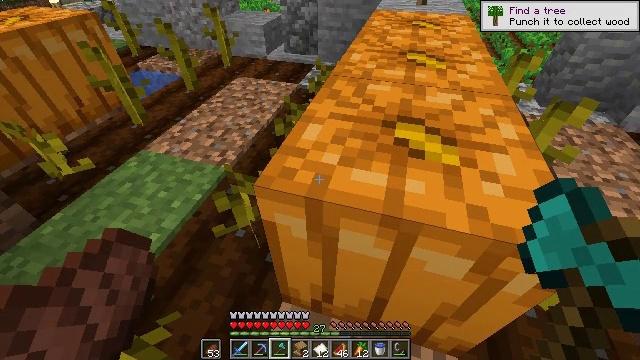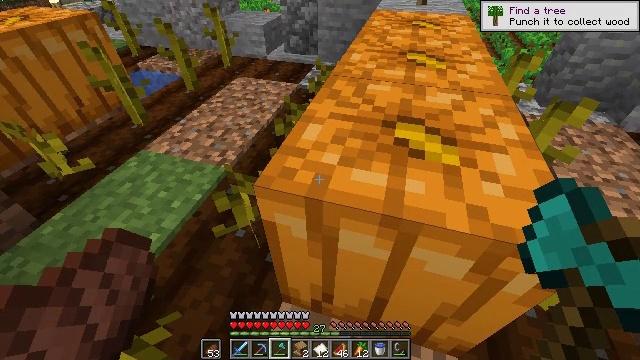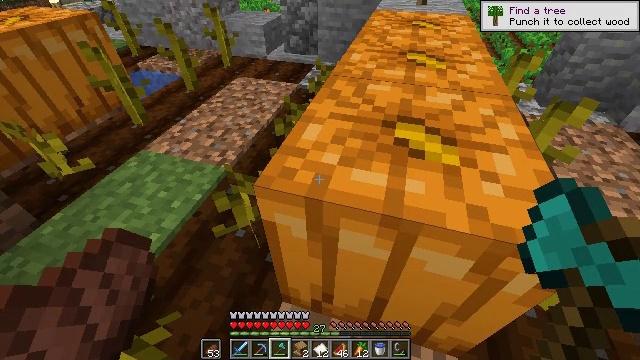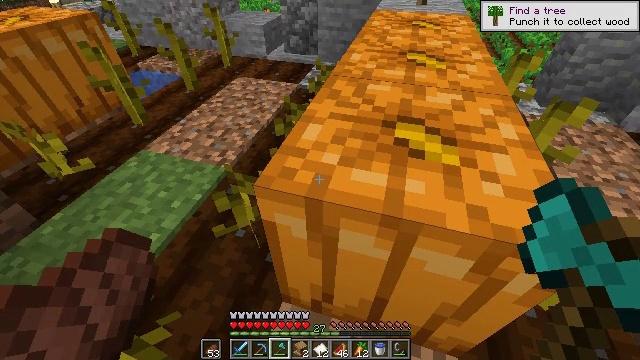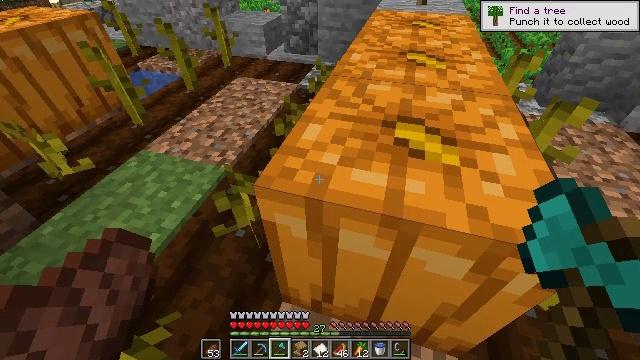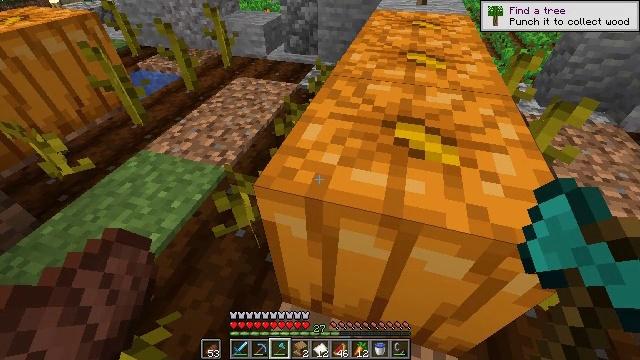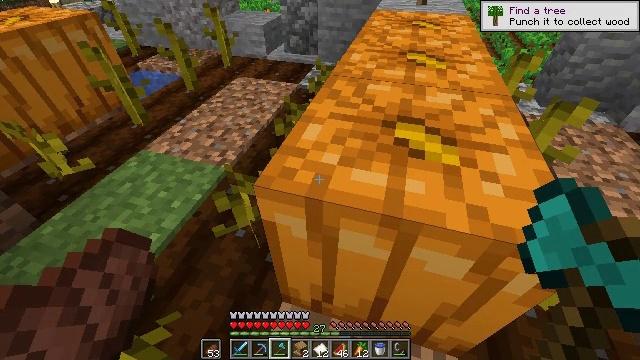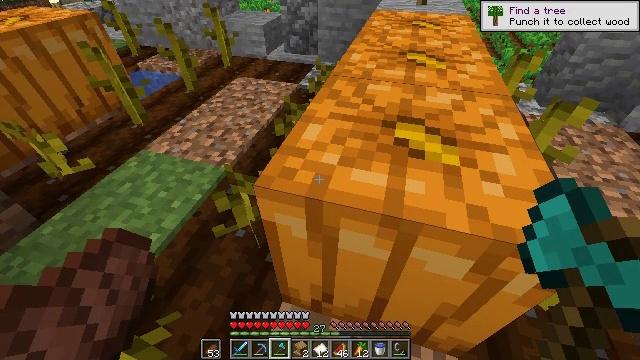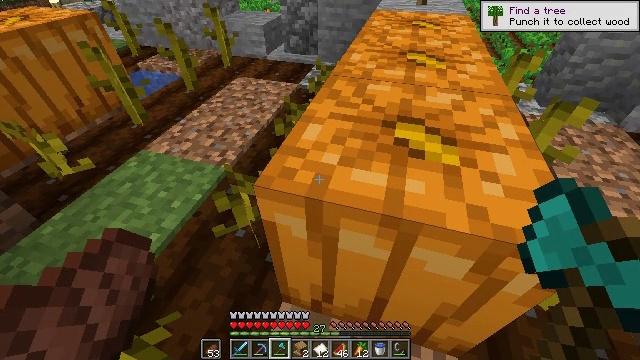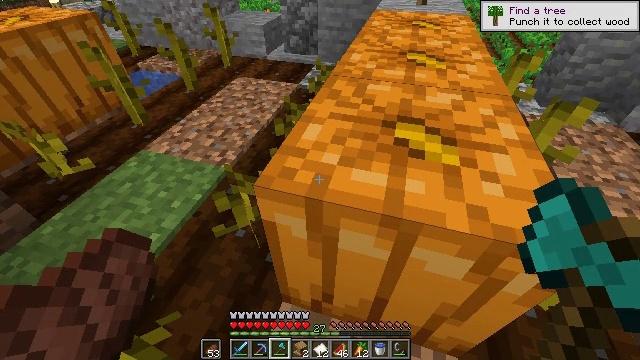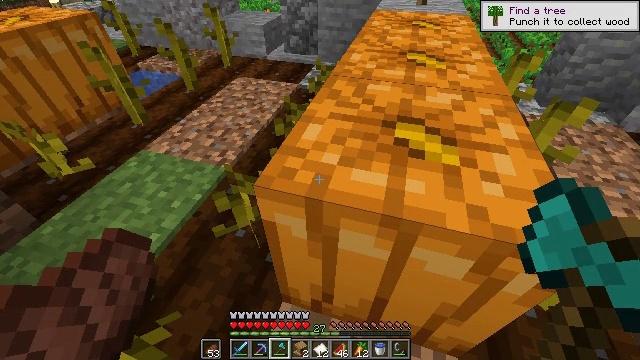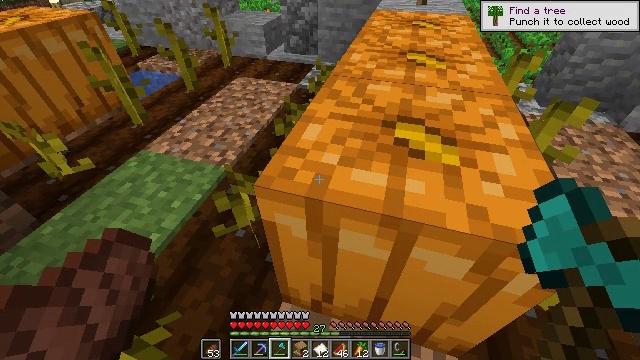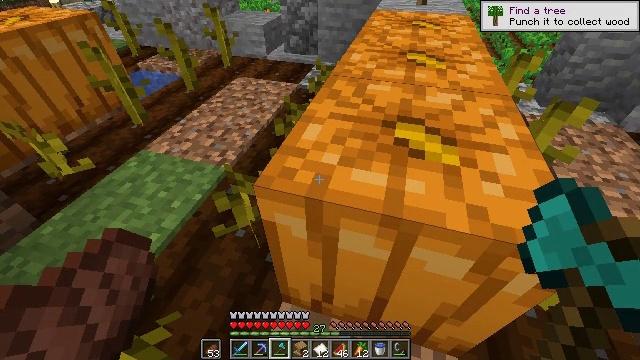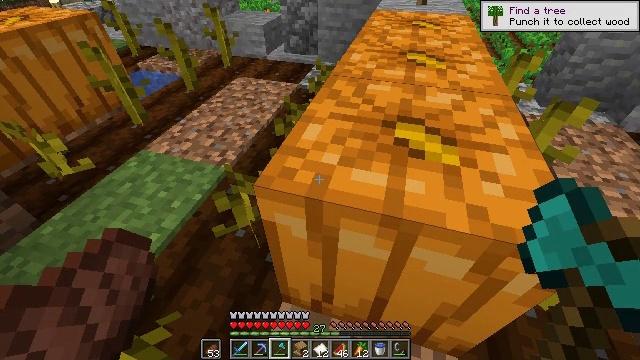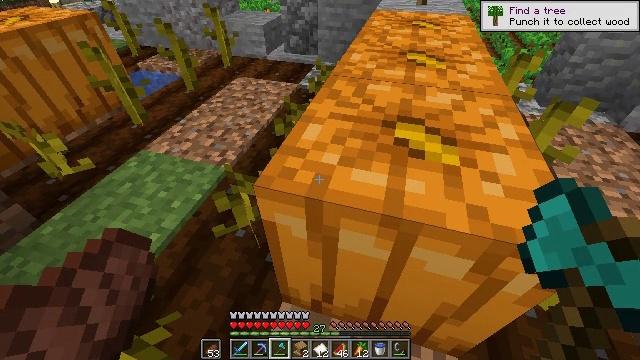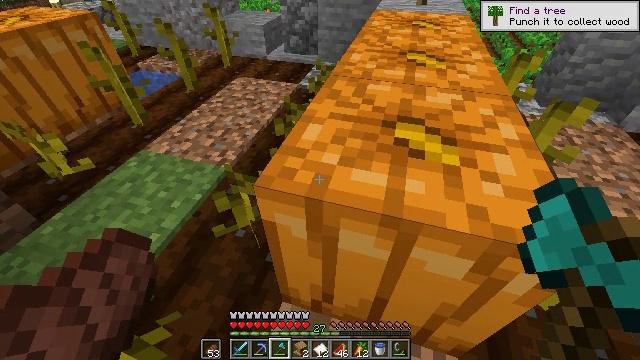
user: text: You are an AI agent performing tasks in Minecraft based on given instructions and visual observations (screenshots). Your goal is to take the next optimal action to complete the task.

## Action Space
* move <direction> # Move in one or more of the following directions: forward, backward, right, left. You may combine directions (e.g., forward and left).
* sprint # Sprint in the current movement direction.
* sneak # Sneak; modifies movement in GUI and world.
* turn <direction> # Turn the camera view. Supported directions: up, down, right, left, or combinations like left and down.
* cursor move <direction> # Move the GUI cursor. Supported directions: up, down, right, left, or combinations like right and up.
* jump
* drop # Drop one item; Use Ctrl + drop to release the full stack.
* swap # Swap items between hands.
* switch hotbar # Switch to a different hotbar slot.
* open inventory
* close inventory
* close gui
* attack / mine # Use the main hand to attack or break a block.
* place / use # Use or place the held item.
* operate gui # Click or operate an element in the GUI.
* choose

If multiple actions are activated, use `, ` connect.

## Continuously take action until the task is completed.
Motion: motion action
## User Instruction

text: Collect the pumpkin by holding left button.
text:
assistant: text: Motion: no_op
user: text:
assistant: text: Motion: no_op
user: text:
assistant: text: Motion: no_op
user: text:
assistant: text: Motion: no_op
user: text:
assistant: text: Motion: no_op
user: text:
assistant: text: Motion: no_op
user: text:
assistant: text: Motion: no_op
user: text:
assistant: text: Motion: no_op
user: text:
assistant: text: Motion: no_op
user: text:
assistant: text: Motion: no_op
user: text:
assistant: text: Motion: no_op
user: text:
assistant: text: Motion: no_op
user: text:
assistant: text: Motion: no_op
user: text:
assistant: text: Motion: no_op
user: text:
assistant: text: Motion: no_op
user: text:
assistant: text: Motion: no_op
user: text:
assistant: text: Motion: no_op
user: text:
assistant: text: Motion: no_op
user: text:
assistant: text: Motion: no_op
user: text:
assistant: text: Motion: no_op
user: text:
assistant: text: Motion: no_op
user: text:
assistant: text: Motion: no_op
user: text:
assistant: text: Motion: no_op
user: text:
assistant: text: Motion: no_op
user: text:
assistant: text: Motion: no_op
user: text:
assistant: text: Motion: no_op
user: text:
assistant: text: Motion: no_op
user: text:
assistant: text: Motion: no_op
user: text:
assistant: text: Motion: no_op
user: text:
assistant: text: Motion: no_op